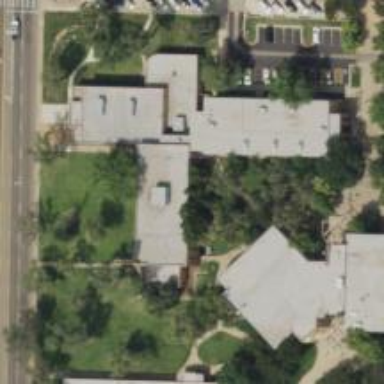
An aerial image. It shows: College building.